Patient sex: F
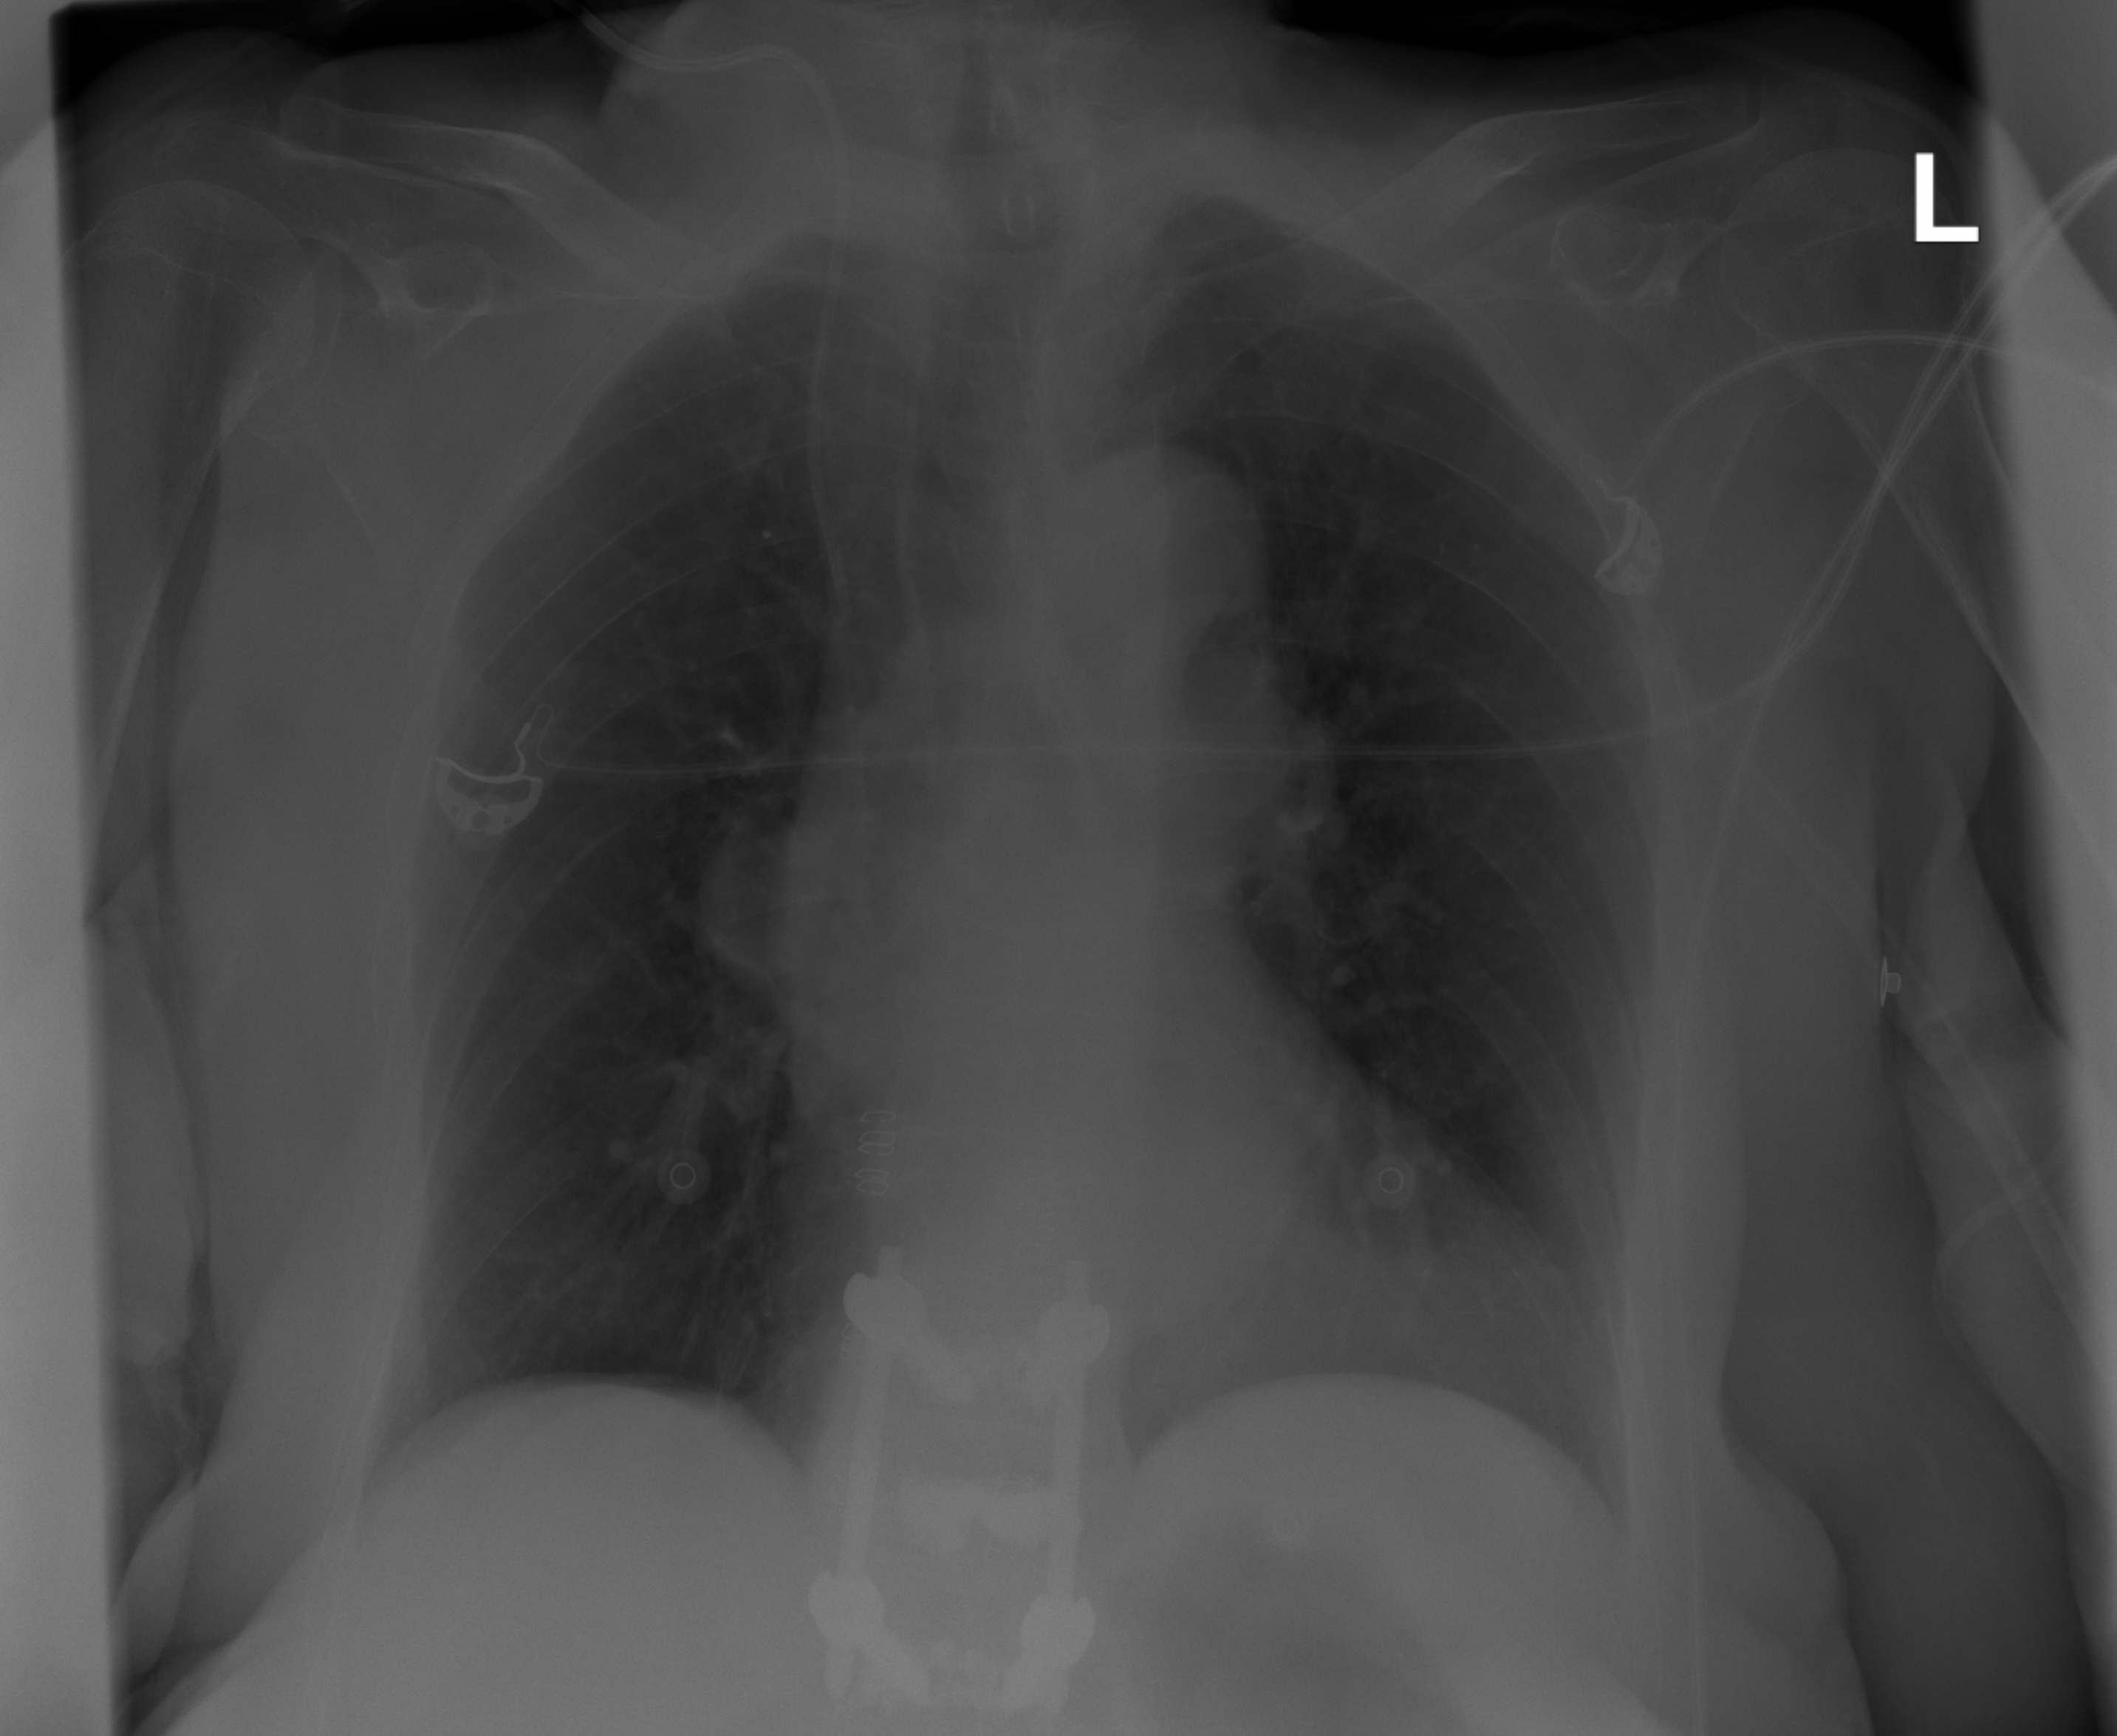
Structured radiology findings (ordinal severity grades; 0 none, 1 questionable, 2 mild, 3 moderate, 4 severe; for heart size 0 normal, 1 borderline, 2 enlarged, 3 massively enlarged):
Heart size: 2
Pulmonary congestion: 1
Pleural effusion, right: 0
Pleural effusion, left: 0
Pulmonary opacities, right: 0
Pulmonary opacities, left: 0
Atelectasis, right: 0
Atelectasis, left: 0